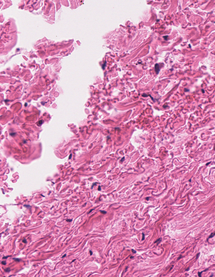
Tumor epithelial tissue: no
Tumor-associated stroma tissue: yes
Normal tissue: no